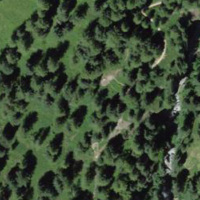
EUNIS habitat code: 43
Species observed at this site:
Arnica montana